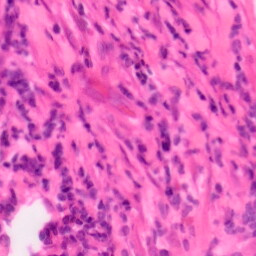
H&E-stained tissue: Colon